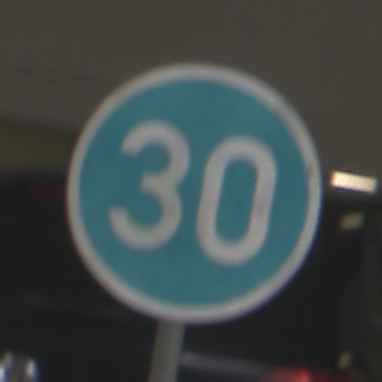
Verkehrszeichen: VorgeschriebeneMindestgeschwindigkeit
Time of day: Midday
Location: Roofed (Urban)
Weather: Overcast
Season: NotSpecified
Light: Artificial